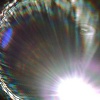
Label: sunburn